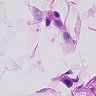
Metastatic tissue present: no